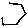
Label: hexagon